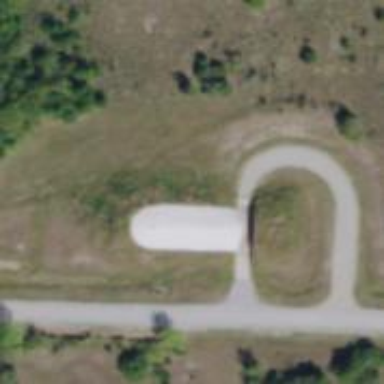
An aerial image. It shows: Military bunker for protection and defense.